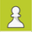
Piece: wP